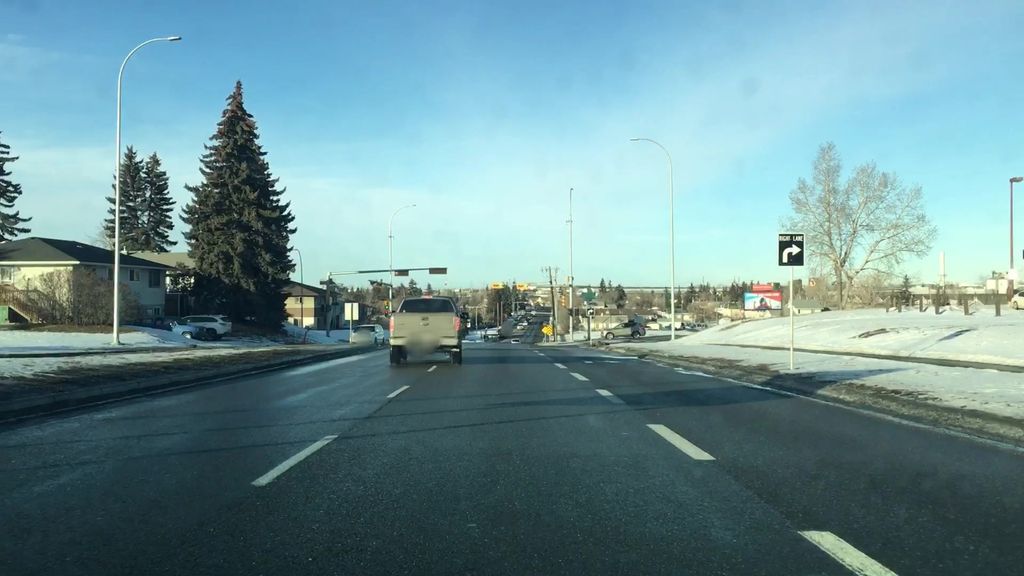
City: calgary